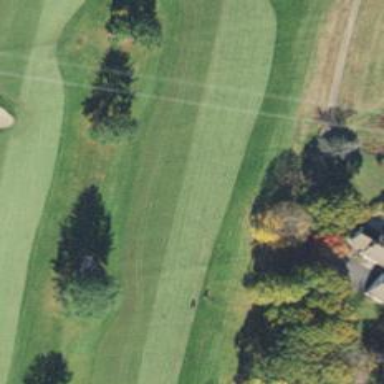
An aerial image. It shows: Grassy area designated as golf fairway.